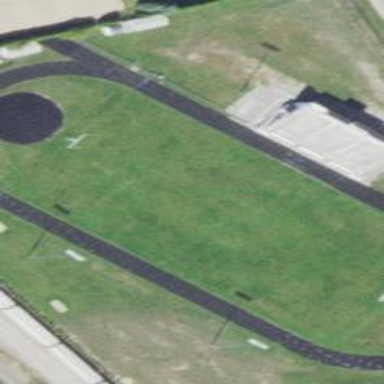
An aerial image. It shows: American football pitch.